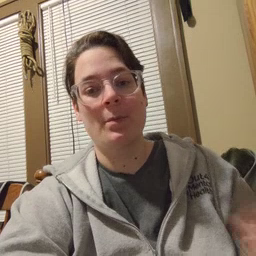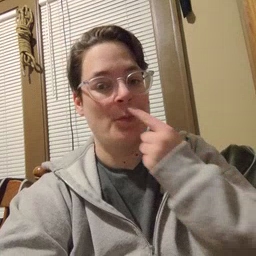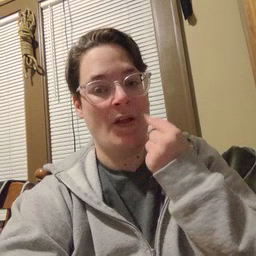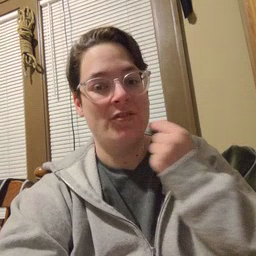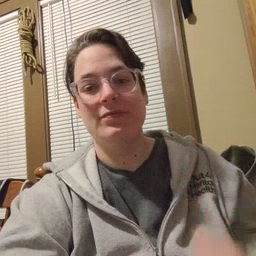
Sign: mouth